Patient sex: M
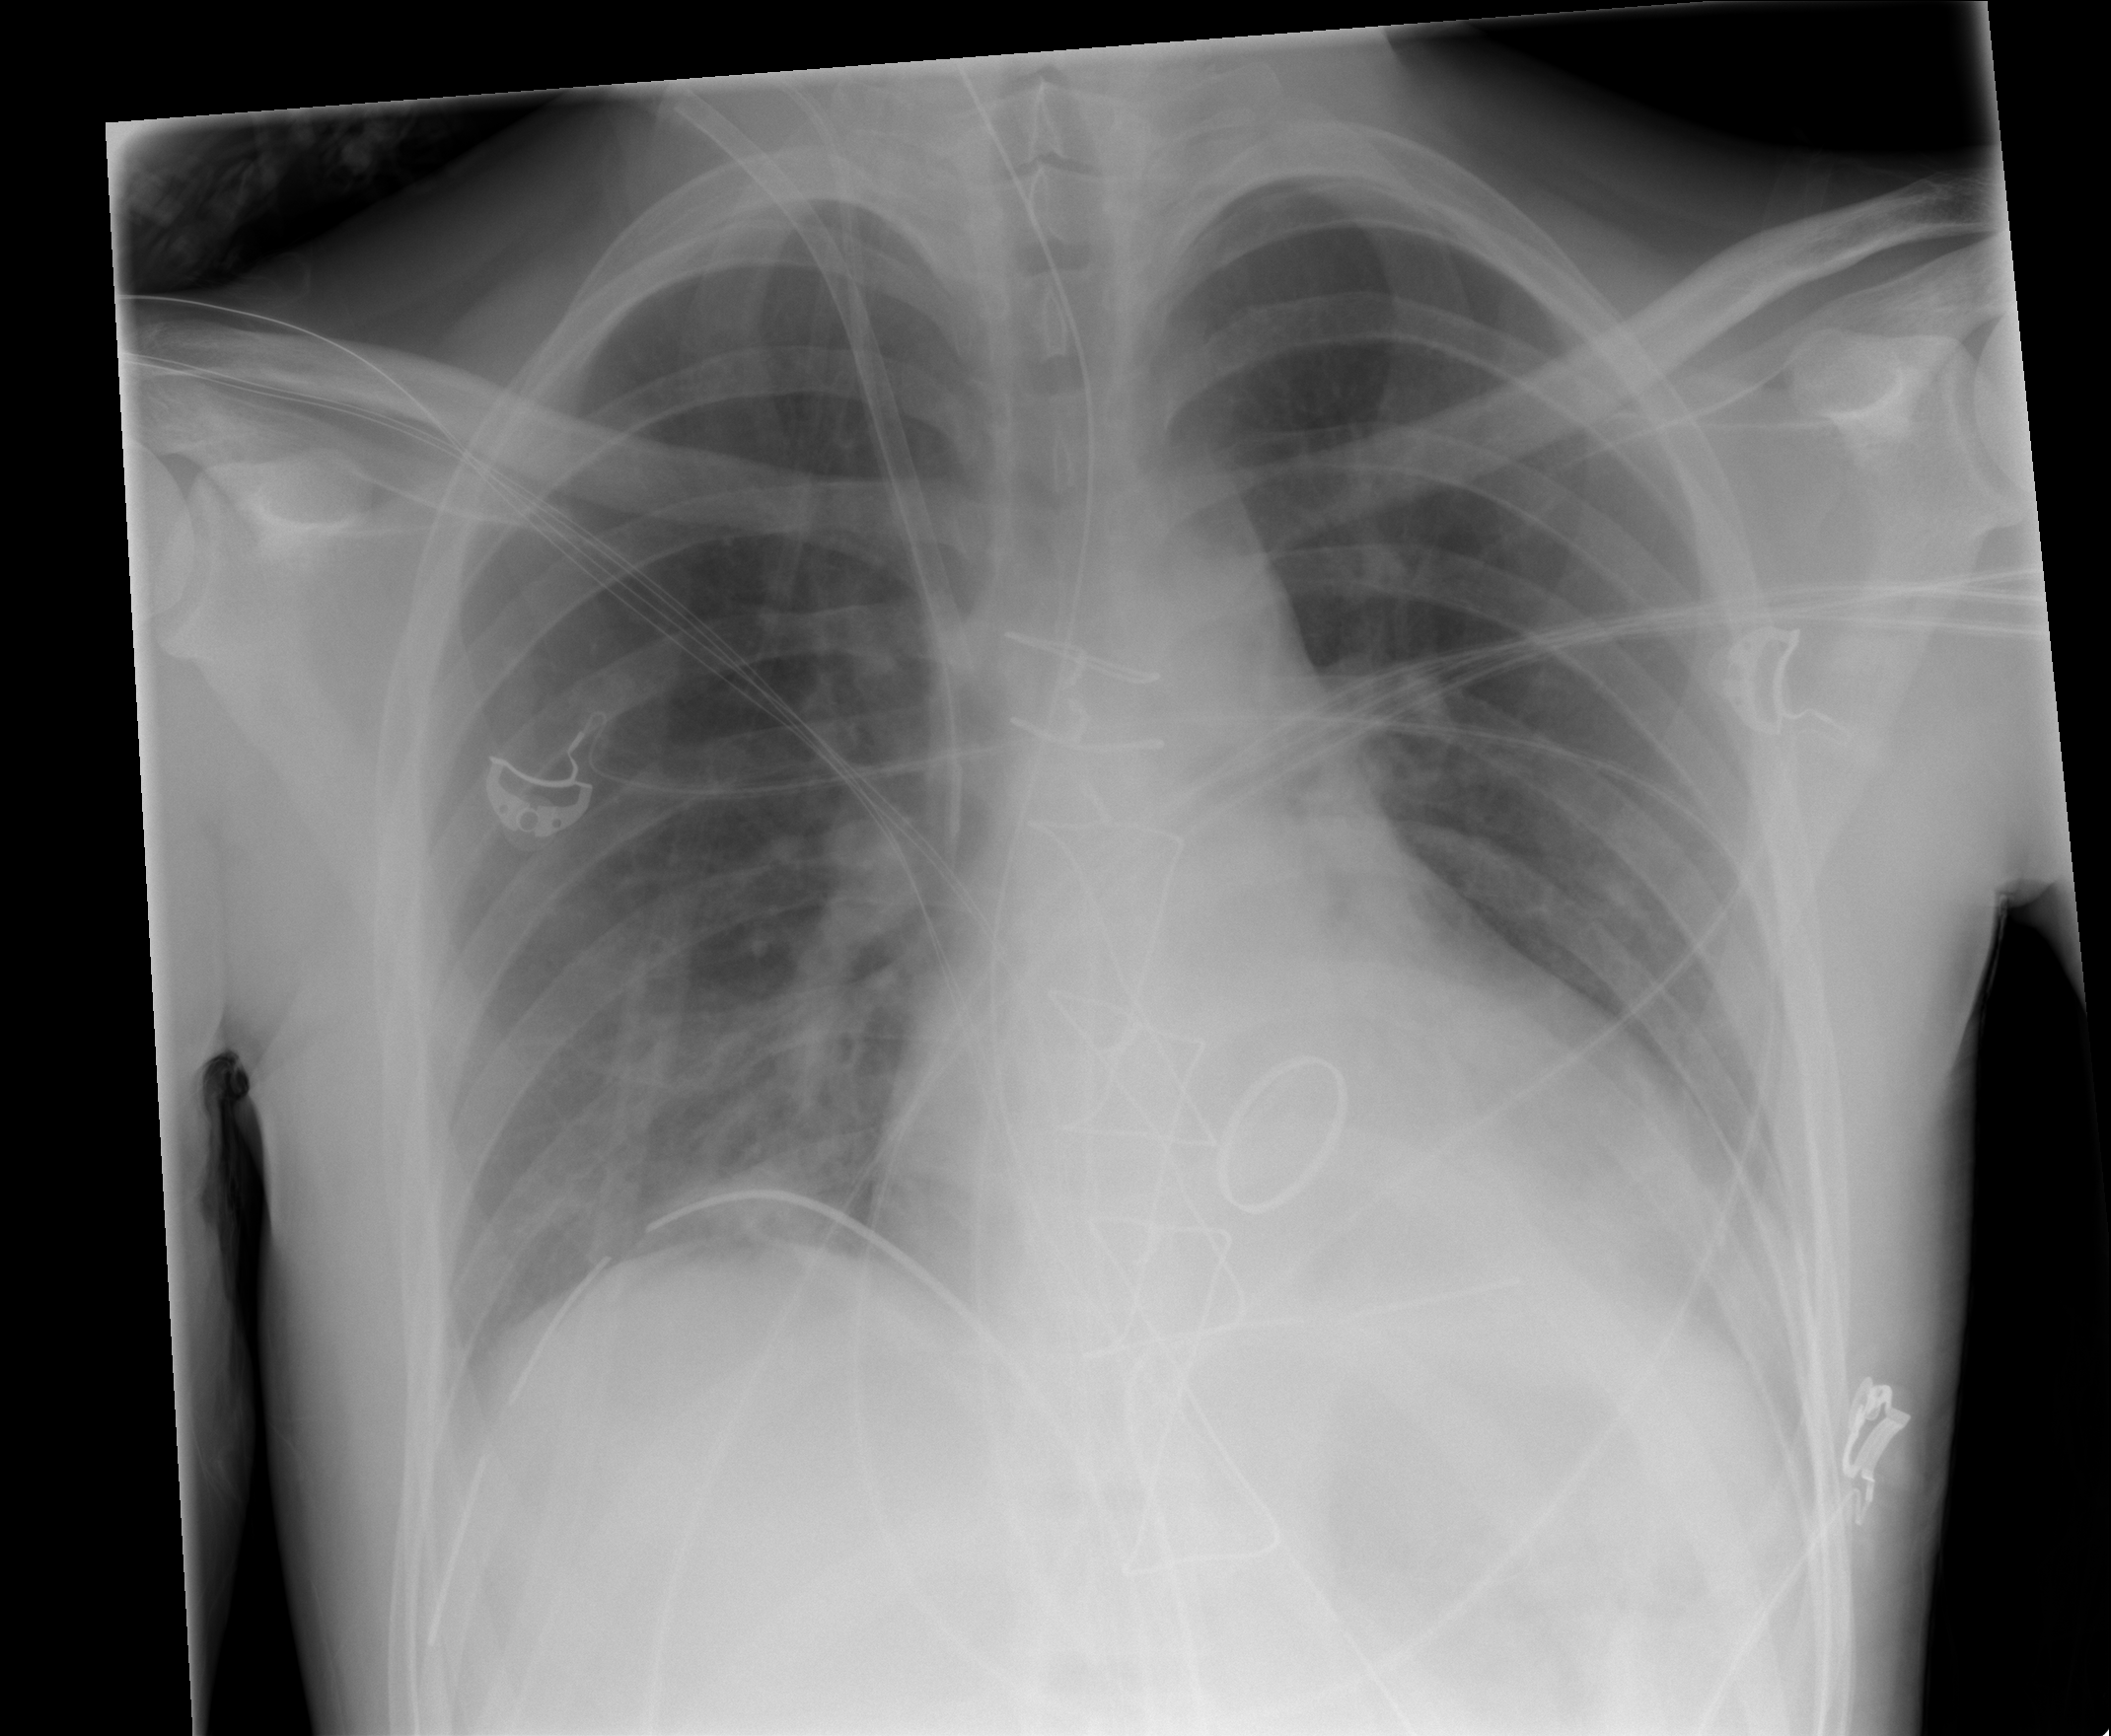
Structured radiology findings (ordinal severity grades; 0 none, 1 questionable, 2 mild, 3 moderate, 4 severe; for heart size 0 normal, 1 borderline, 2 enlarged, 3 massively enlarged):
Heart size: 1
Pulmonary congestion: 0
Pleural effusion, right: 2
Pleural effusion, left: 2
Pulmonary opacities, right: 0
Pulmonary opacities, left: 0
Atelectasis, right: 2
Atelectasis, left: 3